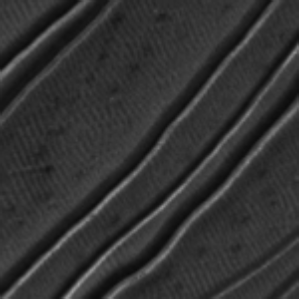
Label: frost